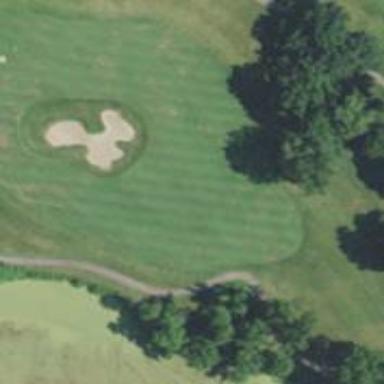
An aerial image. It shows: Golf hole.